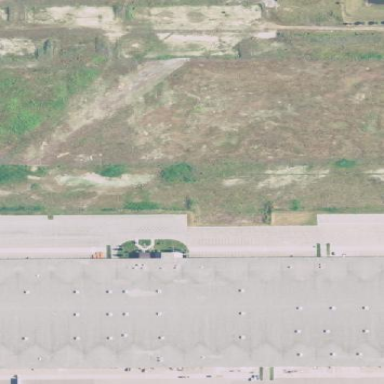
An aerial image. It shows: Industrial area with warehouse.